Question: I am getting following error but how to resolve it ?
Error is highlighted with green circle
I am using following method
'''
+ (NSString *)GetUUID
{
CFUUIDRef theUUID = CFUUIDCreate(NULL);
CFStringRef string = CFUUIDCreateString(NULL, theUUID);
CFRelease(theUUID);
NSString *str = (__bridge NSString *)string;
CFRelease(string);
return str;
}
'''
'''
NSUUID *UUID = [NSUUID UUID];
NSString* stringUUID = [UUID UUIDString];
'''

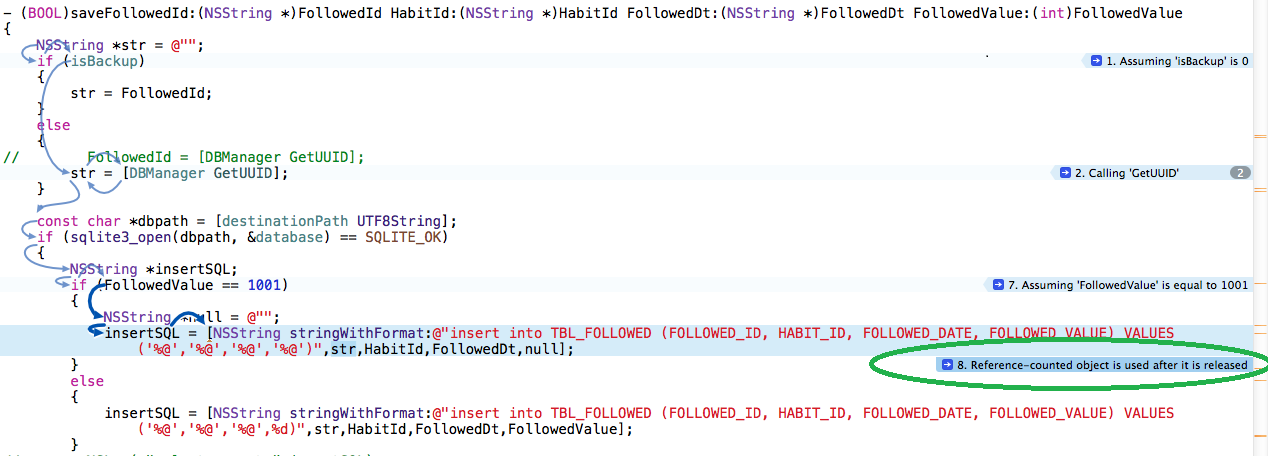
Answer: I hope, you are getting this error because of '[DBManager GetUUID]' method, where you would release the 'CFRelease(cfUuid)'.
To get the UUID, try this simplified API
'''
+ (NSString *)GetUUID
{
NSUUID *UUID = [NSUUID UUID];
NSString* stringUUID = [UUID UUIDString];
return stringUUID;
}
'''